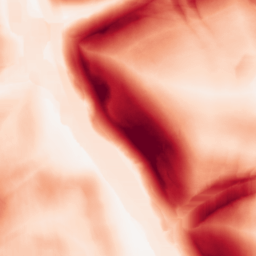
Category: morphological
Decomposition family: morphological_square
Decomposition parameters: operation: gradient
size: 20
Upsampling method: bilinear
Upsampling parameters: scale: 4
Upsampling scale: 4